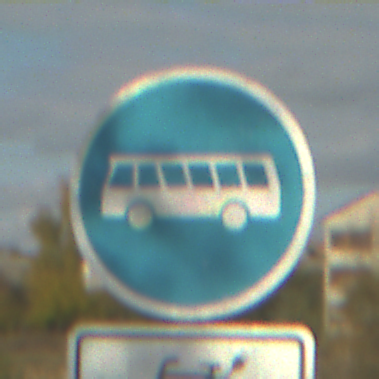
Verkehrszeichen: Busssonderstreifen
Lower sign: EinspurigeFahrzeugeFrei4
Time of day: MorningAfternoon
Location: Outdoor (RoadRail)
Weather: PartlyCloudy
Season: NotSpecified
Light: Natural